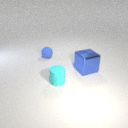
small cyan rubber cylinder to the left of large blue metal cube